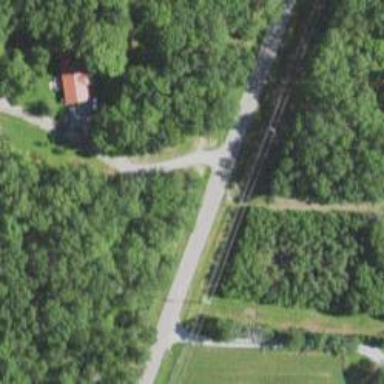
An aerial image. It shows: Driveway.